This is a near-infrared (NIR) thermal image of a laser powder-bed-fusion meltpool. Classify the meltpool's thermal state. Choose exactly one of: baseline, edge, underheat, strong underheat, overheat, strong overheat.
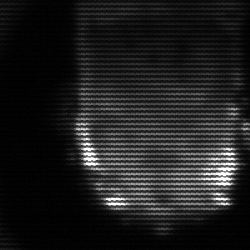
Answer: baseline